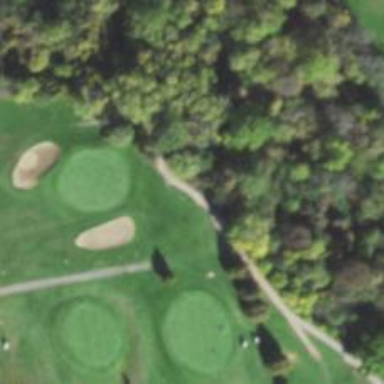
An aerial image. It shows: Service road used as golf cart path.